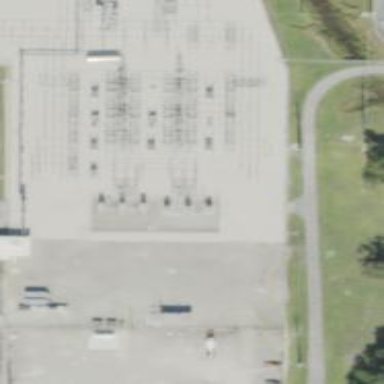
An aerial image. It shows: Switch used for power control.